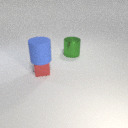
small red metal cube below large blue rubber cylinder